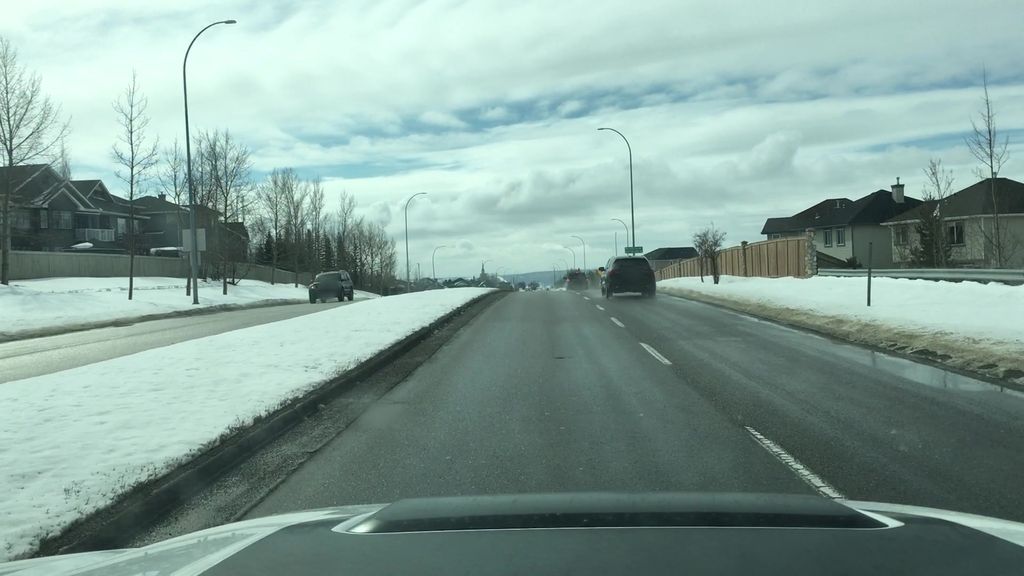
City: calgary